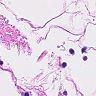
Metastatic tissue present: no